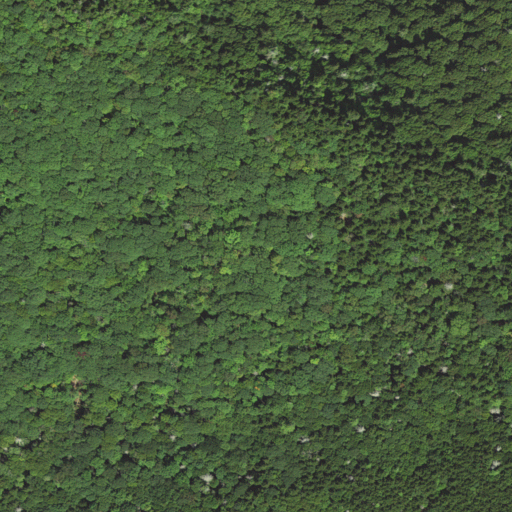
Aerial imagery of ridge(s) in North Carolina named Ogle Ridge containing mixed forest, evergreen forest, and deciduous forest